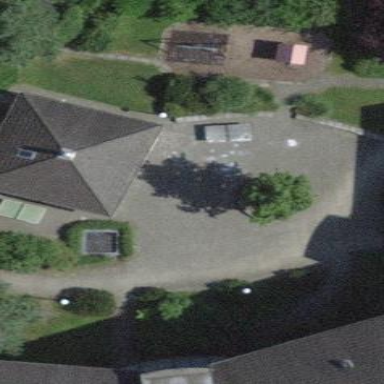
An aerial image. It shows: View of roof of building.